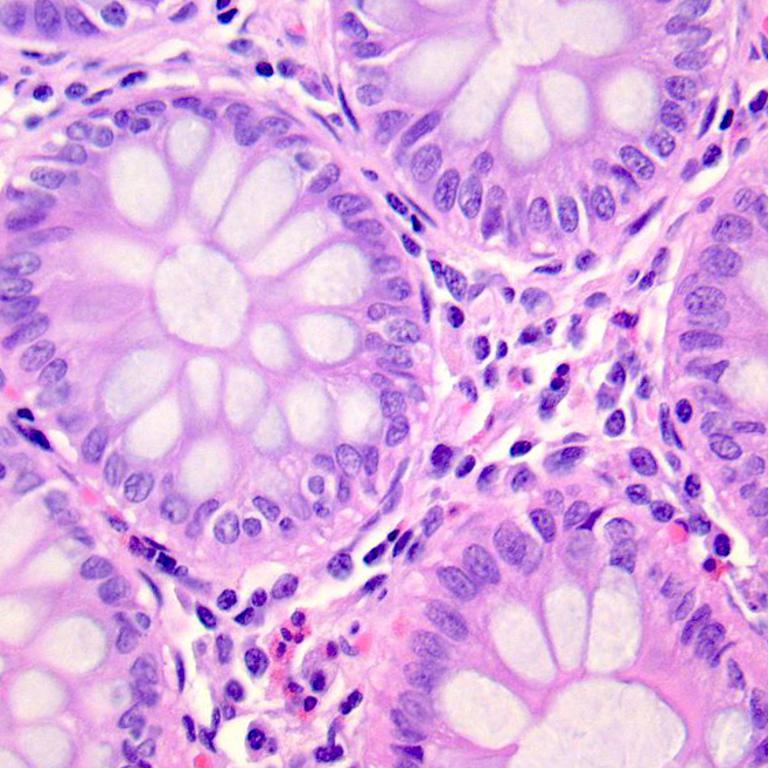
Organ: colon
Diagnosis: benign